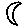
Label: moon